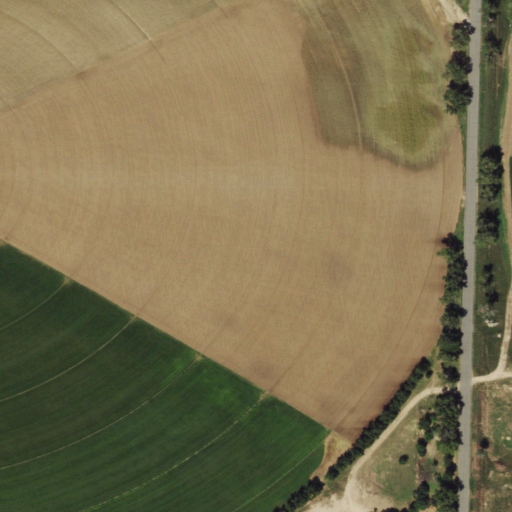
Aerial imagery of plain(s) in Colorado named Bijou Flats containing cultivated crops, open development, and low intensity development